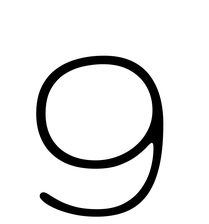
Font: Gluten_Thin